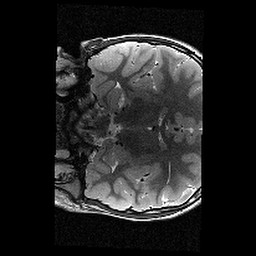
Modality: T2w
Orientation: coronal
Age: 9
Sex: female
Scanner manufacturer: siemens
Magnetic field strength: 3 T
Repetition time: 9.23 s
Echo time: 0.067 s